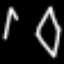
Label: diamond